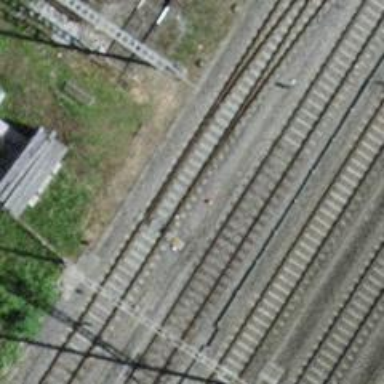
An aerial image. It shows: Railway switch.